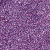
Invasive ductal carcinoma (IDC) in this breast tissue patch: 1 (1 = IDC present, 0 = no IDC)